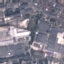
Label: Industrial